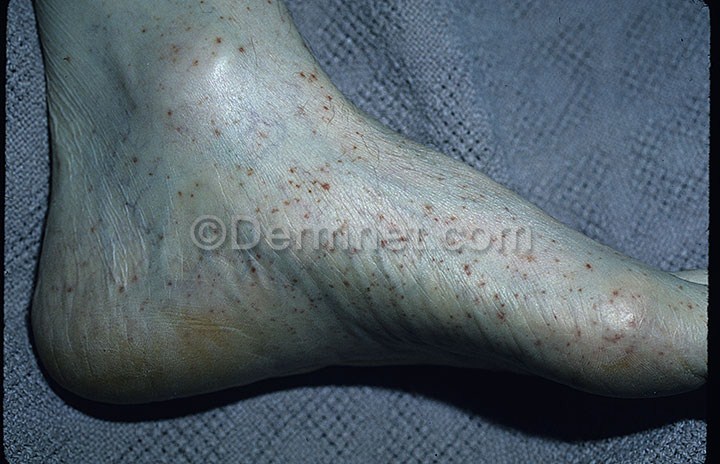
Disease: Scabies Lyme Disease and other Infestations and Bites